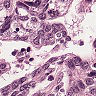
Metastatic tissue present: yes